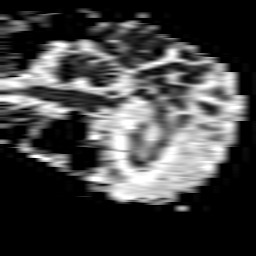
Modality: ADC
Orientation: sagittal
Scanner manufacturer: philips
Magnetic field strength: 1.5 T
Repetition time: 3.487 s
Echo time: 0.07039 s